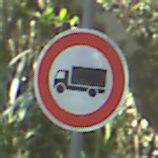
Verkehrszeichen: VerbotFuerKraftfahrzeugeUeberDreiKommaFuenfTonnen
Umgebung: Outdoor, Nature
Tageszeit: Midday
Wetter: Clear
Licht: Natural
Jahreszeit: NotSpecified
Kontrast: LowContrast